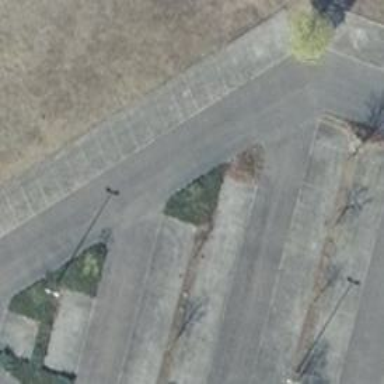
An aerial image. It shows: Paved parking aisle in service road.